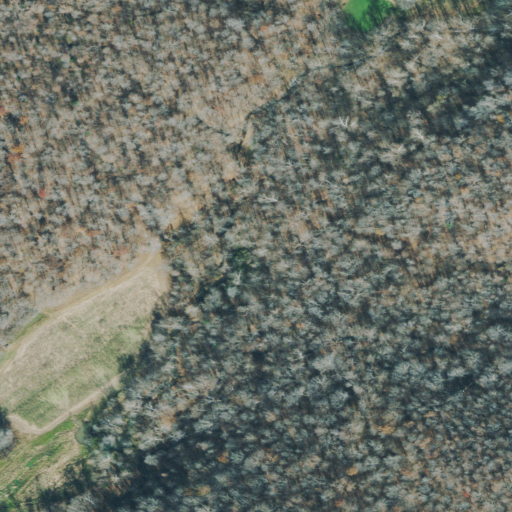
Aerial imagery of valley in Tennessee named Fuqua Hollow containing deciduous forest, pasture, and mixed forest